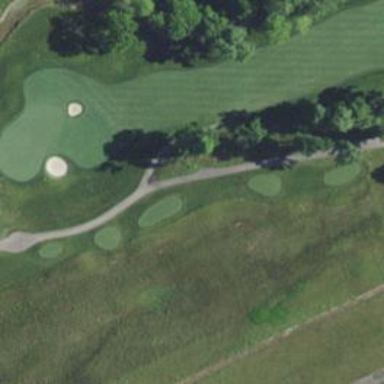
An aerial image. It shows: Service road designated as golf cart path.